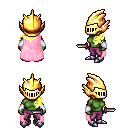
a pixel art fantasy rpg character, female body template, orc, green skin, pink cape, magenta pants, gold left-swept hairstyle, gold helm, white cloth bracers, metal boots, dagger, four views (front, back, left, right), 2x2 character sprite sheet, small pixel art, hard edges, no anti-aliasing